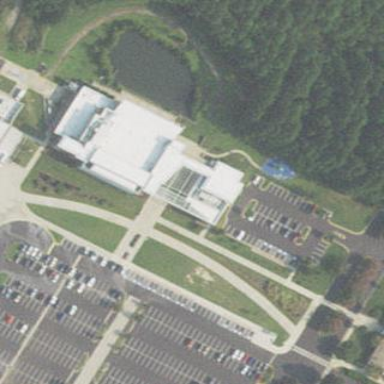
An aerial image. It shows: University building.